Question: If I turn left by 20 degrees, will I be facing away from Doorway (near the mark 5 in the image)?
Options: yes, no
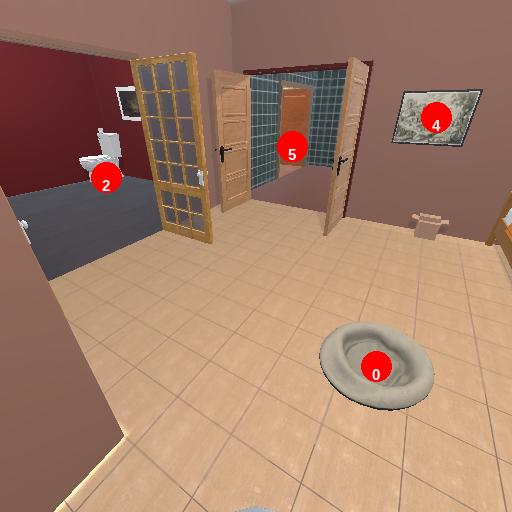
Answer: yes